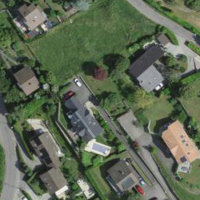
EUNIS habitat code: 55
Species observed at this site:
Cornus sanguinea